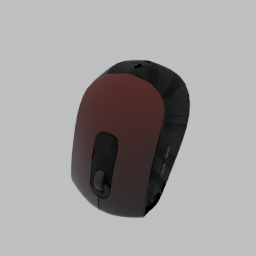
Label: electronics